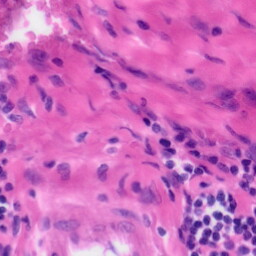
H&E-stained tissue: Tonsil